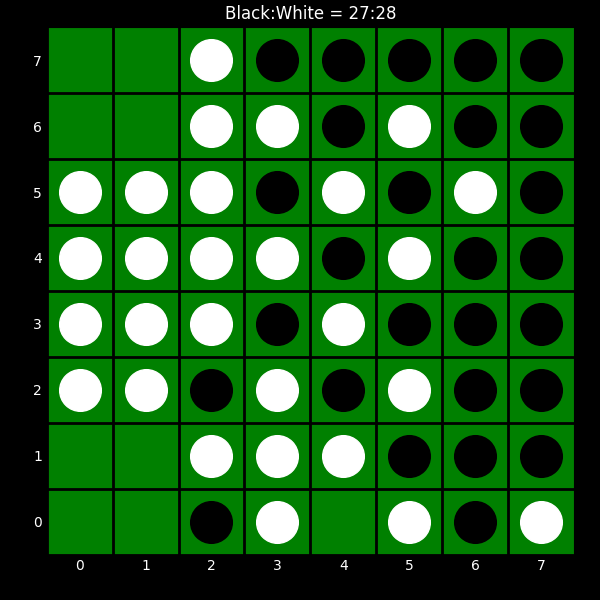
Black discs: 27
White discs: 28